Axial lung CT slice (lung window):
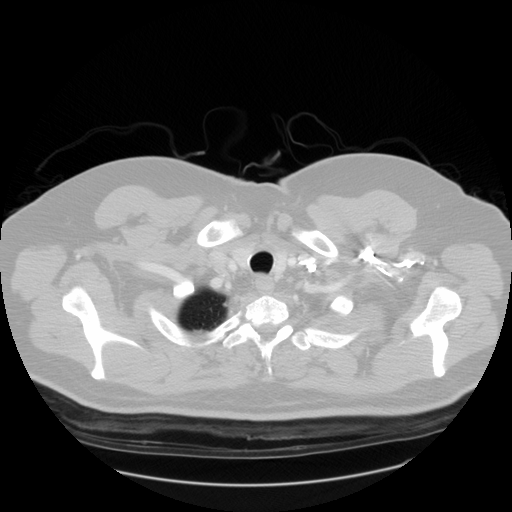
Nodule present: no